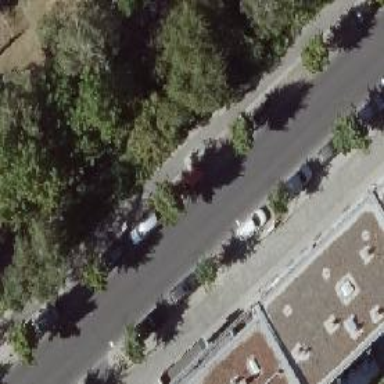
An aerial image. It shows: Avenue lined with trees.